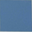
Piece: xx